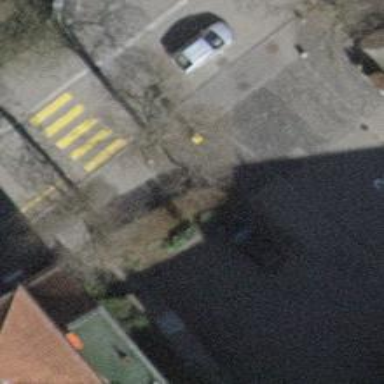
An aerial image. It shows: Post box.